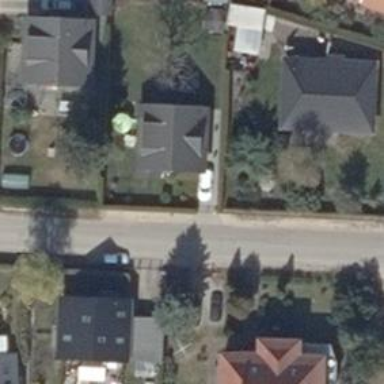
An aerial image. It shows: Driveway.